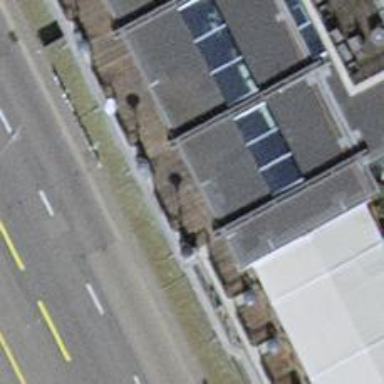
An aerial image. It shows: Clothing store.